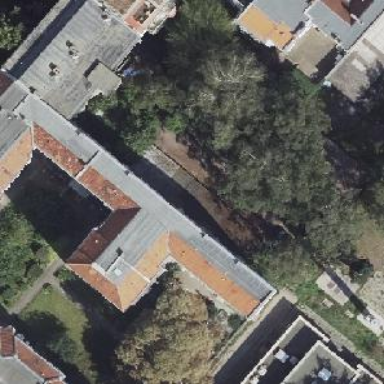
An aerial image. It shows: Part of building.